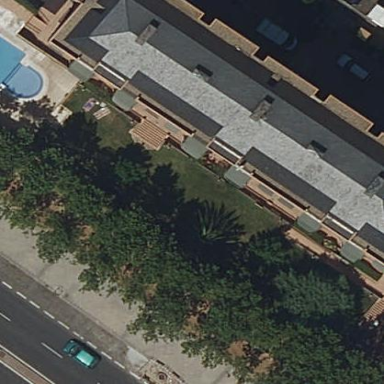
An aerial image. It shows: Image showing building with apartments.